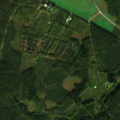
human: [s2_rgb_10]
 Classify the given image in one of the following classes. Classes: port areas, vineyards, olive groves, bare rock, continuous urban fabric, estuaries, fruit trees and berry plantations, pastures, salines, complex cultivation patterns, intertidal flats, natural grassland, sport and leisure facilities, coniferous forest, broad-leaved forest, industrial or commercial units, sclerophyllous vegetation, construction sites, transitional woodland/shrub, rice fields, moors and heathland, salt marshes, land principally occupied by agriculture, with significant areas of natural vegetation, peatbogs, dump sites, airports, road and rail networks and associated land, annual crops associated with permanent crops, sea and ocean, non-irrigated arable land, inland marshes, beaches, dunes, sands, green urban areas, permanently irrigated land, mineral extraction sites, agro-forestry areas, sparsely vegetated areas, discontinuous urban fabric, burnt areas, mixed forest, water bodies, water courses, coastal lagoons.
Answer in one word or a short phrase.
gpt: non-irrigated arable land, coniferous forest, mixed forest